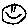
Label: smiley face